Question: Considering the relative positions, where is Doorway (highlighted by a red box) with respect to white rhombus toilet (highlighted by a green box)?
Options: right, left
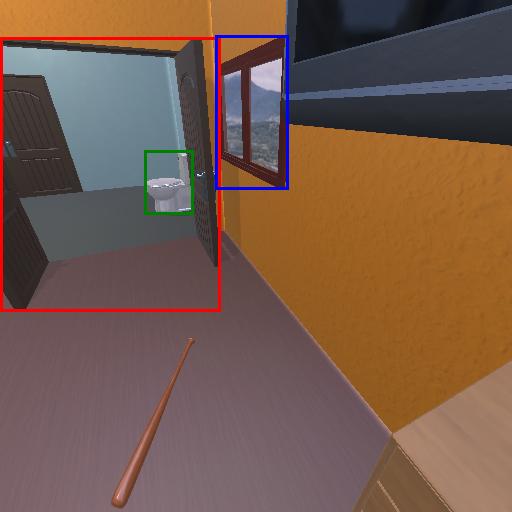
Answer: right